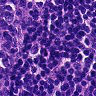
Metastatic tissue present: no